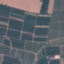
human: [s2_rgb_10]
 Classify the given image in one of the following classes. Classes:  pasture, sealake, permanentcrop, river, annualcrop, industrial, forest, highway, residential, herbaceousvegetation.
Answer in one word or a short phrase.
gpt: PermanentCrop